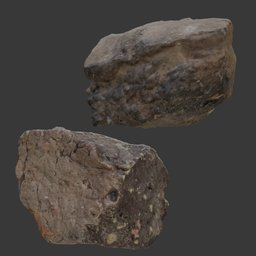
Label: nature